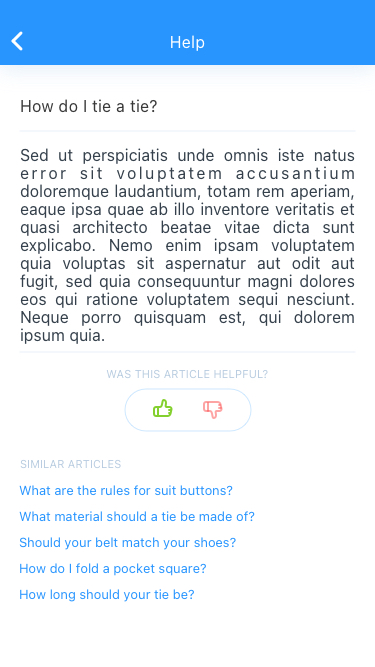
Text in this UI design:
How do I tie a tie?
Sed ut perspiciatis unde omnis iste natus error sit voluptatem accusantium doloremque laudantium, totam rem aperiam, eaque ipsa quae ab illo inventore veritatis et quasi architecto beatae vitae dicta sunt explicabo. Nemo enim ipsam voluptatem quia voluptas sit aspernatur aut odit aut fugit, sed quia consequuntur magni dolores eos qui ratione voluptatem sequi nesciunt. Neque porro quisquam est, qui dolorem ipsum quia.
Was this article helpful?
Similar articles
What are the rules for suit buttons?
What material should a tie be made of?
Should your belt match your shoes?
How do I fold a pocket square?
How long should your tie be?